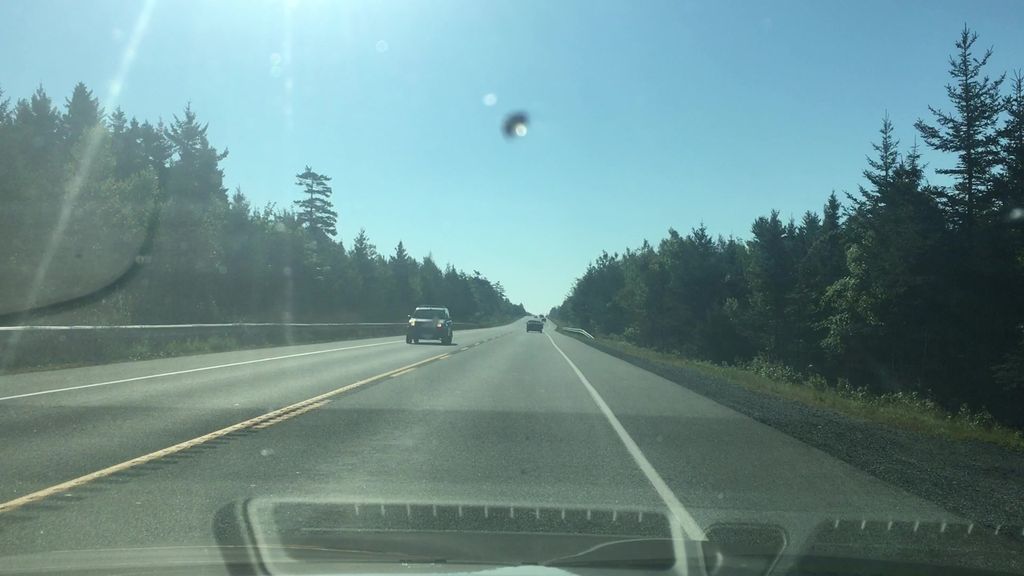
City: halifax